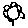
Label: flower